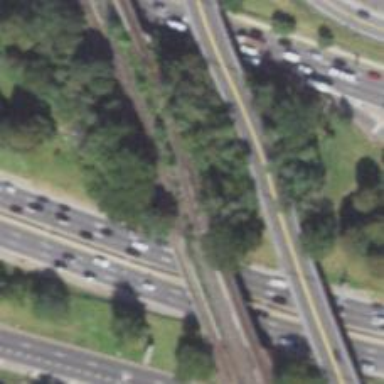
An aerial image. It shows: Abandoned railway.